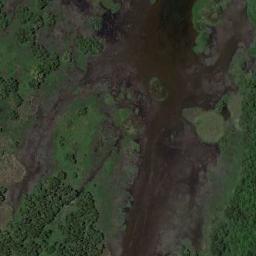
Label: wetland